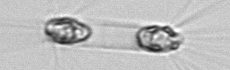
Label: Corethron_hystrix